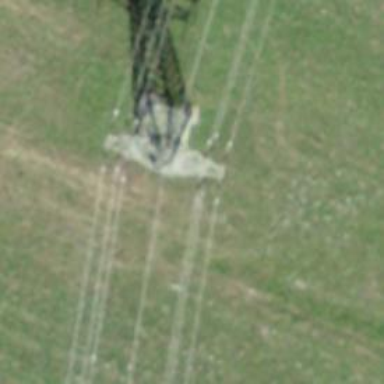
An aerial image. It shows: Power line is depicted.